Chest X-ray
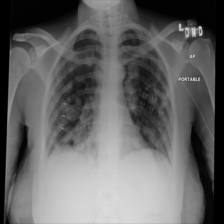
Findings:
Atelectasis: negative
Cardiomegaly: negative
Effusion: negative
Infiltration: negative
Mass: negative
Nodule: positive
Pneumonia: negative
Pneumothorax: negative
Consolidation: negative
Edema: negative
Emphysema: negative
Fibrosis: negative
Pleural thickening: negative
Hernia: negative